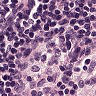
Metastatic tissue present: no